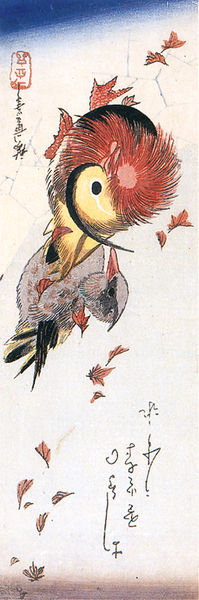
Titel: Mandarinenten auf Eis und fallende Blätter
Künstler: Utagawa Hiroshige
Institution: Wisconsin, Chazen Museum of Art, E. B. Van Vleck Collection
Schlagwörter: blau, blätter, gemälde, himmel, kopf, vogel, weiß, gelb, bunt, grau, schwarz, zeichnung, rot, tier, federn, bild, vögel, wind, auge, blatt, fliegen, japan, schrift, schnabel, abstrakt, lila, violett, klein, herbst, japanisch, schriftzeichen, tusche, unterschrift, gemalt, text, asiatisch, stempel, tinte, chinesisch, china, beute, siegel, vogelkopf